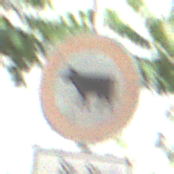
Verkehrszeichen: VerbotViehtrieb
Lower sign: ZeitangabenMitBeschraenkungAufWochentage9
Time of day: Midday
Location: Outdoor (Suburban)
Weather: Clear
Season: NotSpecified
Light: Natural